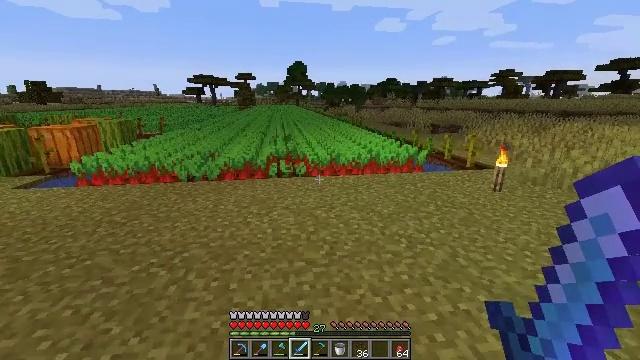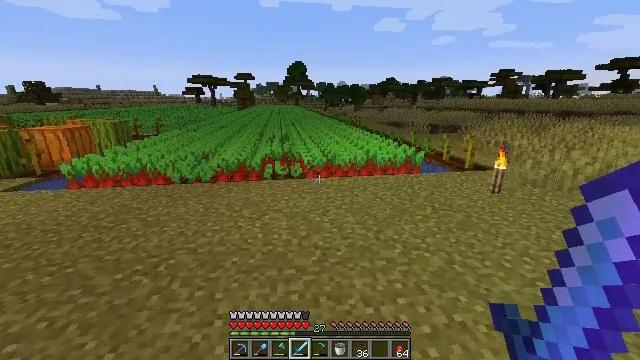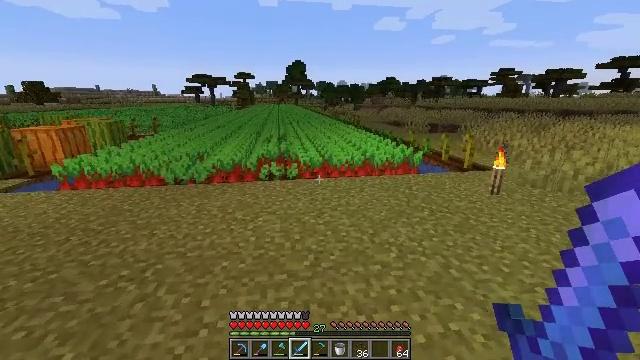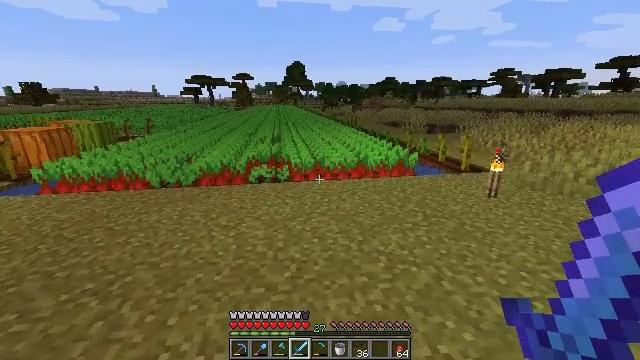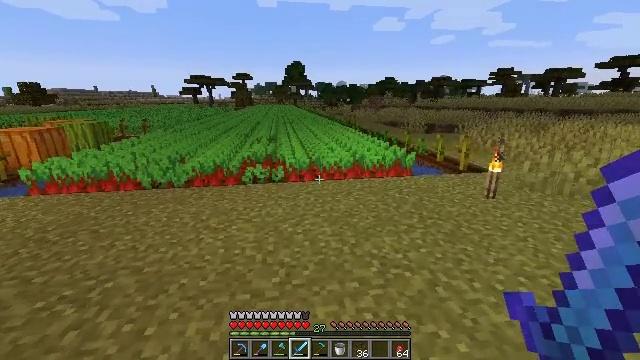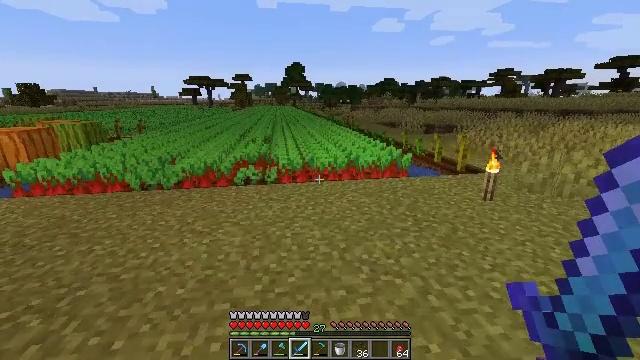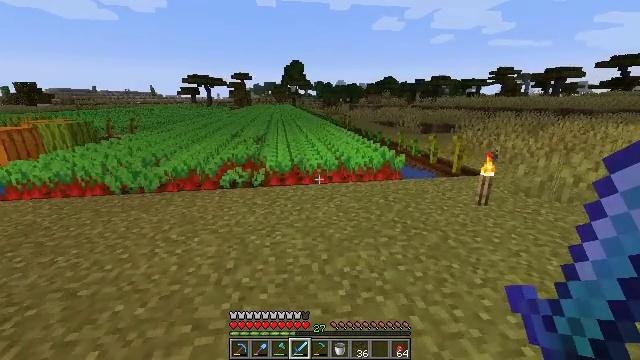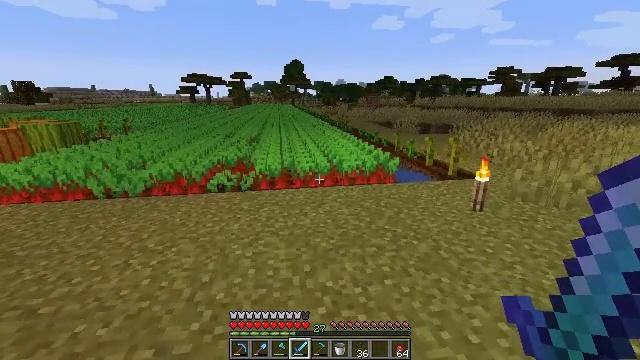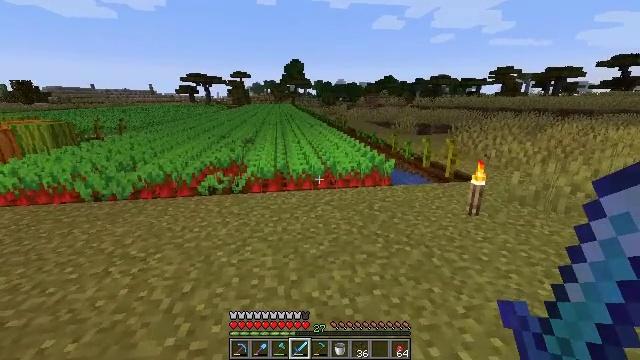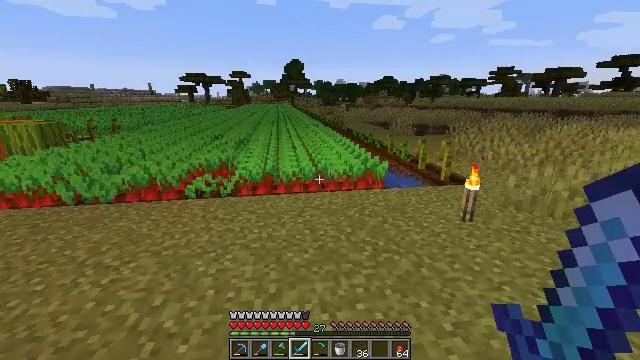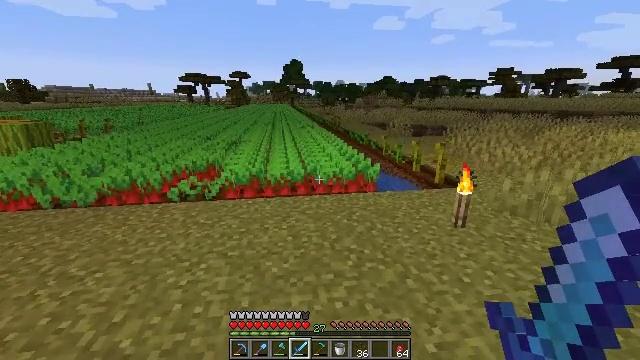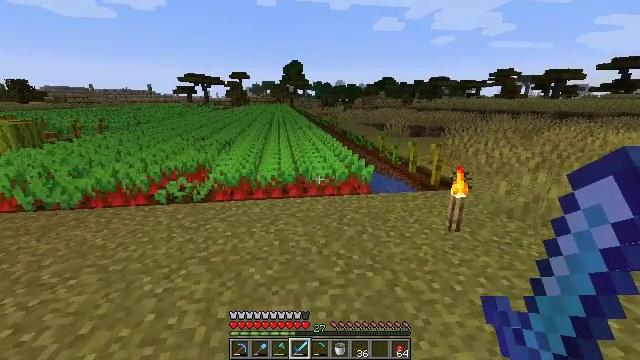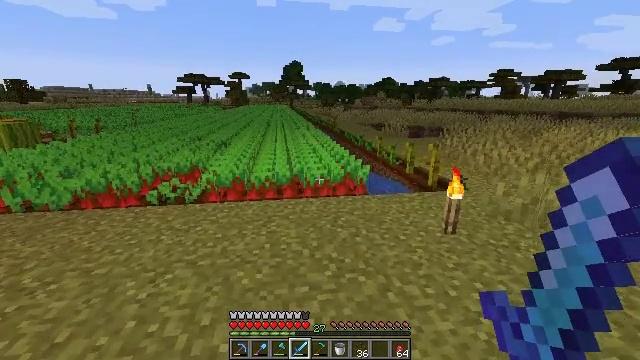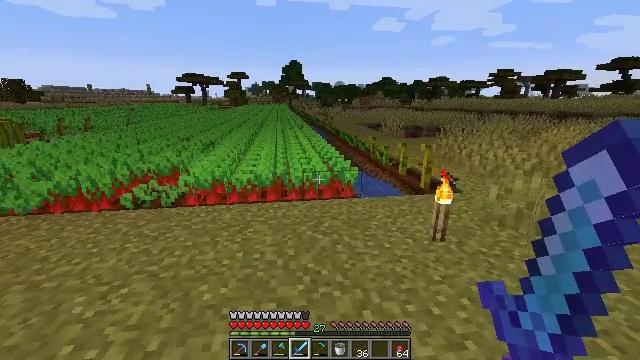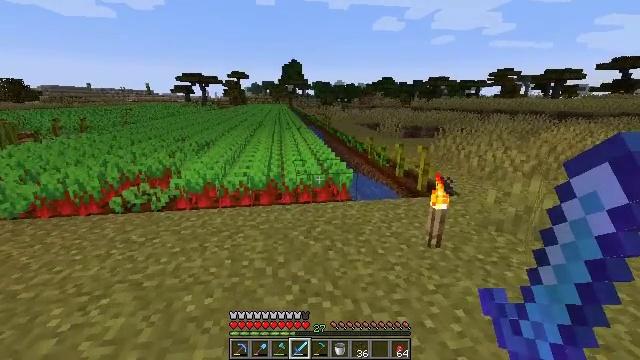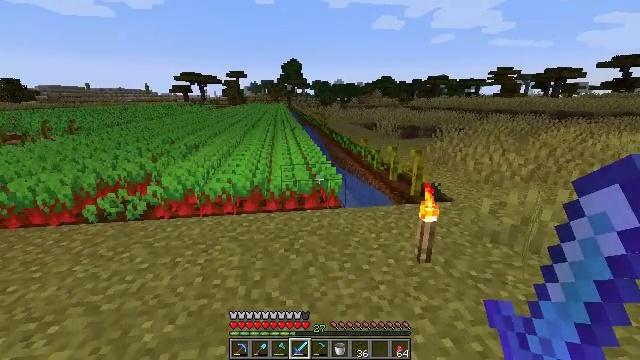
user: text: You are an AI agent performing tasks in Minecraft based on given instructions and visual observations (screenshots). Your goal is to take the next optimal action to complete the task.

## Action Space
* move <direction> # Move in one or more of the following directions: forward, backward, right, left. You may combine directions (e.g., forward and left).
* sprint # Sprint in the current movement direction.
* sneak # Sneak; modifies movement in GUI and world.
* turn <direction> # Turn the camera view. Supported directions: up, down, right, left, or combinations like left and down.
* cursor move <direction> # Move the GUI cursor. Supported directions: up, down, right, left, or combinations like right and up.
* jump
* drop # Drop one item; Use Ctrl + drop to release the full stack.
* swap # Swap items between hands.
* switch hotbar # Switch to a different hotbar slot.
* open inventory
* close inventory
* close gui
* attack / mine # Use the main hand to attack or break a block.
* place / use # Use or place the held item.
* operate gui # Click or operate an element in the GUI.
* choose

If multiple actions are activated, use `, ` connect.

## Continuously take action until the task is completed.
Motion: motion action
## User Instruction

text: Break the melon to get slices.
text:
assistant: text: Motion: move forward and move right
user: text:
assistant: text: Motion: move forward and move right
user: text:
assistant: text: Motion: move forward and move right
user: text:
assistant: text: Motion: move forward and move right
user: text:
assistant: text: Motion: move forward and move right
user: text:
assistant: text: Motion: move forward and move right
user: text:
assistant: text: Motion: move forward and move right
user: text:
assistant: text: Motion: move forward and move right
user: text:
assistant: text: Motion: move forward and move right
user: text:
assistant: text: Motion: move forward and move right
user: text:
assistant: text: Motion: move forward and move right
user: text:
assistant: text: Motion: move forward and move right
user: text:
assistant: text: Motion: move forward and move right
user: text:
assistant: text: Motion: move forward and move right
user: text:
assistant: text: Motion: move forward and move right
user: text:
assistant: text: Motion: move forward and move right
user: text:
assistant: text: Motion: move forward and move right
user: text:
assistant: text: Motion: move forward and move right
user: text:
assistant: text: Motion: move forward and move right
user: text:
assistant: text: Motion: move forward and move right
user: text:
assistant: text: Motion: move forward and move right
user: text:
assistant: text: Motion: move forward
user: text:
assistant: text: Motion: no_op
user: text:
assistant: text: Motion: no_op
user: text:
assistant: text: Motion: no_op
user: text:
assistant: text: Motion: no_op
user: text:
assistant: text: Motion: no_op
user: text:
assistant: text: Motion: no_op
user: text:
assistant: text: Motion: no_op
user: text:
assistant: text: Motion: move forward and move left